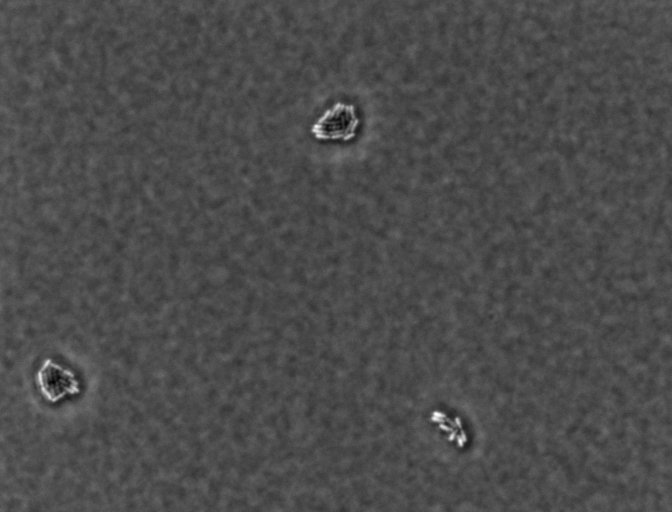
Salmonella enterica Enteritidis